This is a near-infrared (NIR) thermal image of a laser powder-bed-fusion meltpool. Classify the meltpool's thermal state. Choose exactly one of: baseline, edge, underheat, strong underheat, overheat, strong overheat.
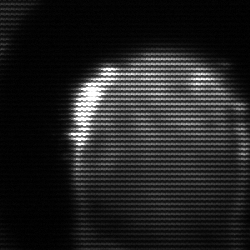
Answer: baseline